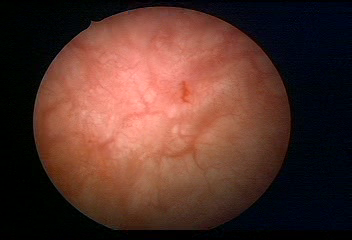
Modality: WLC
Class: Normal mucosa
Bladder cancer association: No